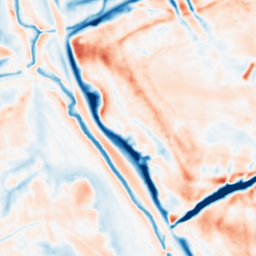
Category: multiscale
Decomposition family: dog_multiscale
Decomposition parameters: sigma_ratio: 1.4
n_scales: 6
base_sigma: 1
Upsampling method: linear_exact
Upsampling parameters: scale: 8
Upsampling scale: 8